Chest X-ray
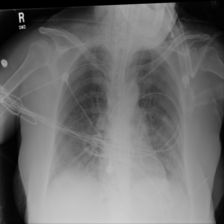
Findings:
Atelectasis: negative
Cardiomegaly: negative
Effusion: negative
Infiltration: negative
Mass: negative
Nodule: negative
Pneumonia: negative
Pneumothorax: negative
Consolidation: negative
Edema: negative
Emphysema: negative
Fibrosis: negative
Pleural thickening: negative
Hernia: negative